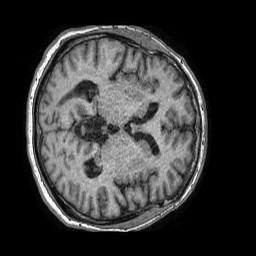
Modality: T1w
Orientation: axial
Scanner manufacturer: philips
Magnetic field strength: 1.5 T
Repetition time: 0.007532 s
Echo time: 0.003426 s